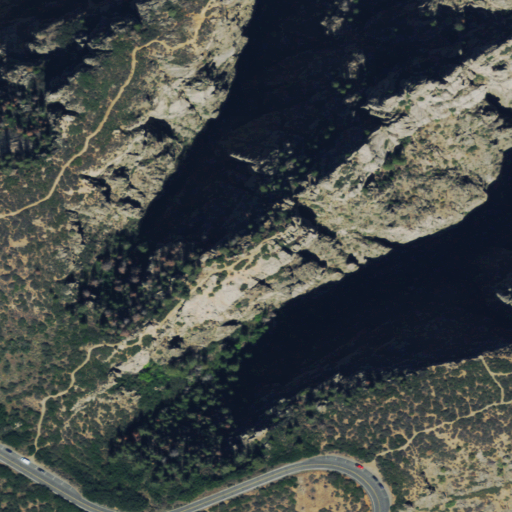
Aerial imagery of cliff(s) in Colorado named Rock Point containing evergreen forest, deciduous forest, and shrub